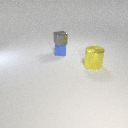
small blue rubber cube behind large yellow metal cylinder